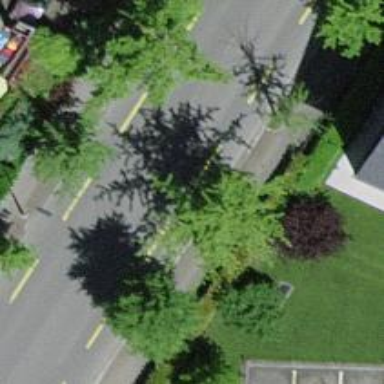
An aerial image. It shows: Avenue lined with broadleaved trees.